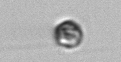
Label: Dinophyceae